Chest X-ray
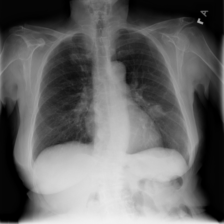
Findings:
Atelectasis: negative
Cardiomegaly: negative
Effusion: negative
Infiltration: negative
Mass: positive
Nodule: negative
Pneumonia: negative
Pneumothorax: positive
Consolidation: negative
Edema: negative
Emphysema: negative
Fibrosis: negative
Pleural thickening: negative
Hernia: negative